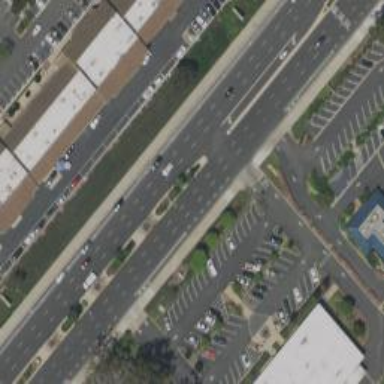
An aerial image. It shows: Asphalt road with primary link designation.